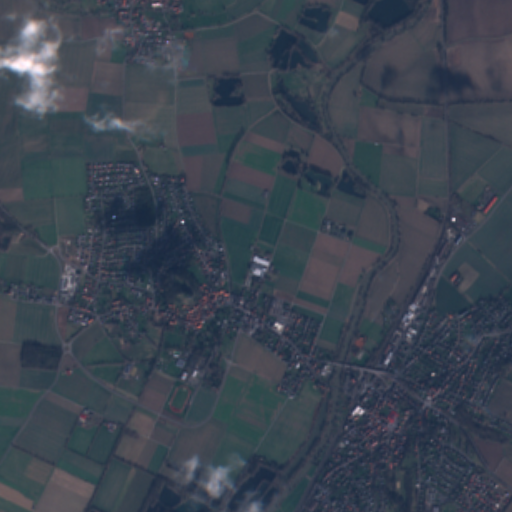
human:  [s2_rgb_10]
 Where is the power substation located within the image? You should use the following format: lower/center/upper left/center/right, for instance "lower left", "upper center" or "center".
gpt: The power substation is located in the center of the image.
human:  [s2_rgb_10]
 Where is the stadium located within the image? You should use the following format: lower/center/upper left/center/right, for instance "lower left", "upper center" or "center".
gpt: The stadium is located in the lower right of the image.
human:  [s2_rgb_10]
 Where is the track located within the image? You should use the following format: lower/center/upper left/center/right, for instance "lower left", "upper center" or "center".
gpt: The track is located in the lower left of the image.
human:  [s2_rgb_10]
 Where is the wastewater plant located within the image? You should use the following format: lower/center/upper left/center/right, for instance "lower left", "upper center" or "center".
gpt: The wastewater plant is located in the center right of the image.
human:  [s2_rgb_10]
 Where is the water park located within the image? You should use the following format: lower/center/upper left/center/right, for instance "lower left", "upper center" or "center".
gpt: The water park is located in the lower left of the image.
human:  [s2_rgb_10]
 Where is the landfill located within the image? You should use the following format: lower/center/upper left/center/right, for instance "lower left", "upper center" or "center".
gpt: There is no landfill in the image.